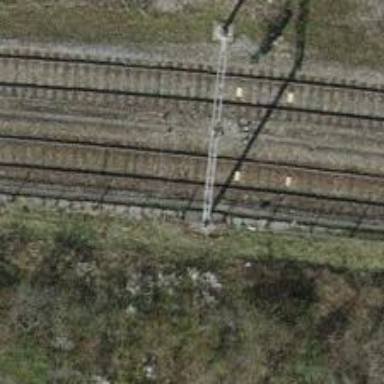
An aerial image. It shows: Railway signal.